Question: According with <URL>, I will be able to change input width with class 'input-small'. But my form always looks with width at 100%:

Also, If I add css_class to Field the size remains at width:100% ( '.form-control' )
I have set form as documentation explains:
'''
class LoginForm(forms.Form):
usuari = forms.CharField( help_text = u'Codi Usuari')
paraula_de_pas = forms.CharField( help_text = u'Paraula de pas')
# Uni-form
helper = FormHelper()
helper.form_class = 'form-horizontal'
helper.label_class = 'col-lg-2'
helper.field_class = 'col-lg-8'
helper.layout = Layout(
PrependedText('usuari',
'<span class="glyphicon glyphicon-user"></span> ',
css_class='input-small'),
PrependedText('paraula_de_pas',
'<span class="glyphicon glyphicon-asterisk"></span> ',
css_class='input-small'),
FormActions(
Submit('save_changes', 'Entrar-hi', css_class="btn-primary"),
)
)
'''
In settings:
'''
CRISPY_TEMPLATE_PACK="bootstrap3"
'''
I'm up to date version. What is wrong?
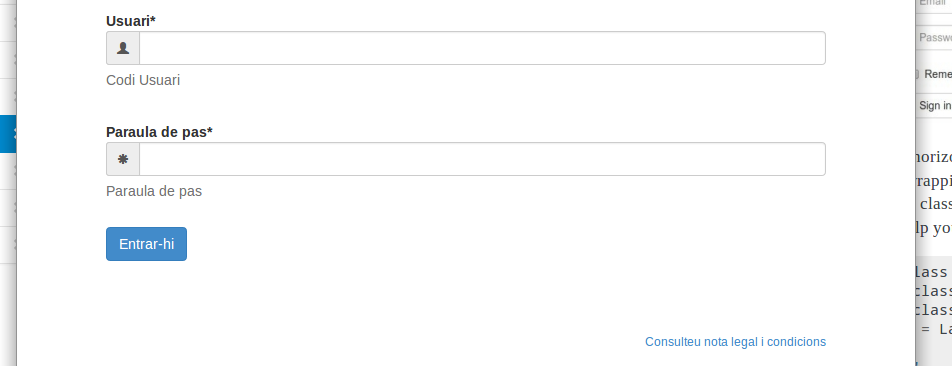
Answer: - 'input-sm'- 'input-sm'
'form-horizontal', 'col-lg-2' and 'col-lg-8' make horizontal layout for the form (<URL>. So first of all make sure your screen resolution to enough for 'lg'. Try 'col-sm-*'